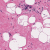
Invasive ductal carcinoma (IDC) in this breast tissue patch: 0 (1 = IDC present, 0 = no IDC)